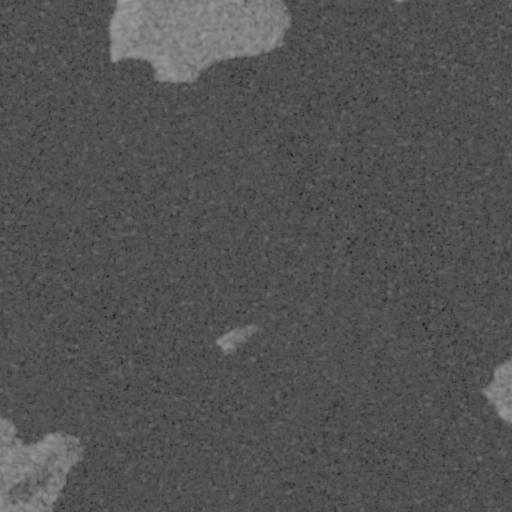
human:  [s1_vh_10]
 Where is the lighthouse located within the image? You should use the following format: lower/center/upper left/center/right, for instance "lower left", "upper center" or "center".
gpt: The lighthouse is located in the lower left of the image.
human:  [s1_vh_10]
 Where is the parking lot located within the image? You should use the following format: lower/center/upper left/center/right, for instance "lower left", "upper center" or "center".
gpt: There is no parking lot in the image.

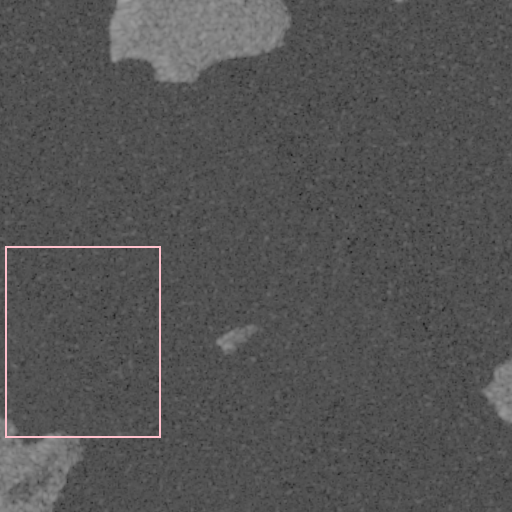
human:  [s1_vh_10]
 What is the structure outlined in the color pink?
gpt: There is no pink outline.
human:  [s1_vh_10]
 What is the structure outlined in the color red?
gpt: There is no structure outlined in red.